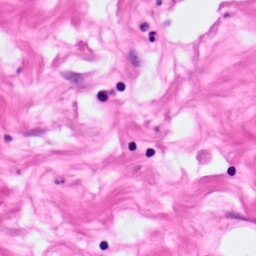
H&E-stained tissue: Pancreatic